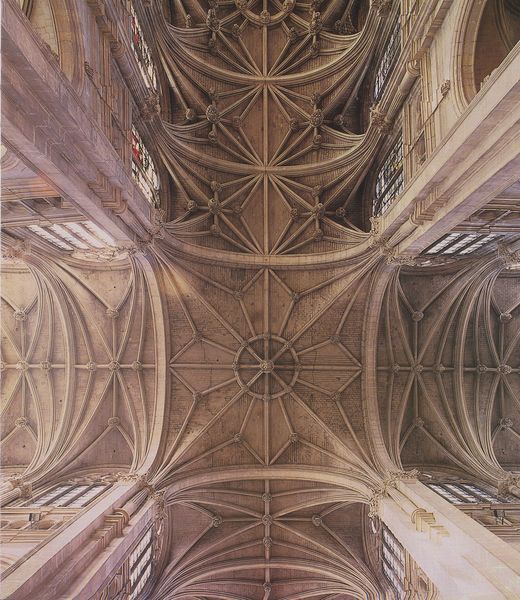
Titel: Saint-Eustache (Vierungsgewölbe)
Standort: Paris
Institution: Saint-Eustache
Schlagwörter: weiß, braun, fenster, frankreich, glas, hell, licht, paris, pfeiler, säule, säulen, zeichnung, dach, muster, ornament, kappen, architektur, barock, stein, kirche, decke, innen, gotik, rokoko, kreis, bogen, perspektive, pilaster, rundbogen, joche, kuppel, symmetrie, hoch, halle, foto, fotografie, bögen, arkade, gewölbe, kreuz, rechteck, stern, fenter, dom, symmetrisch, rippen, kreise, münster, hauptschiff, kathedrale, langhaus, schlussstein, kirchenschiff, kreuzrippen, kreuzrippengewölbe, gesims, voluten, sandstein, dienst, dienste, glasmalerei, gotisch, kreuzgewölbe, kreuzgrat, kreuzgratgewölbe, obergaden, querhaus, rippengewölbe, rosette, apsis, rundbögen, romanik, chor, tempel, bleiglasfenster, joch, streben, quadrat, netz, sakral, sakralbau, bauwerk, plakate, maßwerk, kolossalordnung, froschperspektive, romanisch, gesimse, vierung, kolossal, längsschiff, querschiff, travee, rippe, spätgotik, grate, sternrippen, sterngewölbe, netzgewölbe, hochgotik, kreuzgradgewölbe, kanelierung, st-eustache, abhängling, kreuzgrad, netzrippengewölbe, quadreat, rechzecke, steben, triforienfenster, veirung